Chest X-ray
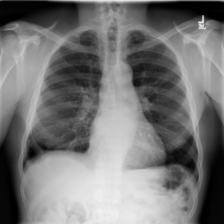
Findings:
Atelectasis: negative
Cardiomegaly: negative
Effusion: negative
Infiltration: negative
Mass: negative
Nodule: negative
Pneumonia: negative
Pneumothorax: negative
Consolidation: negative
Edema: negative
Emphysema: negative
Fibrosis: negative
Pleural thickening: negative
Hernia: negative